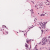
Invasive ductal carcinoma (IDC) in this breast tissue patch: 1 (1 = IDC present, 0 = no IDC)